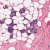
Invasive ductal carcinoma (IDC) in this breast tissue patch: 0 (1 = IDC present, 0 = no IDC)